Question: I have been reading a <URL>.
It says for the Gouraud Shading:
'''
* Gouraud shading
- Set vertex normals
- Calculate colors at vertices
- Interpolate colors across polygon
* Must calculate vertex normals!
* Must normalize vertex normals to unit length!
'''
So that's what I did.
Here is my Vertex and Fragment Shader file
V_Shader:
'''
#version 330
layout(location = 0) in vec3 in_Position; //declare position
layout(location = 1) in vec3 in_Color;
// mvpmatrix is the result of multiplying the model, view, and projection matrices */
uniform mat4 MVP_matrix;
vec3 ambient;
out vec3 ex_Color;
void main(void) {
// Multiply the MVP_ matrix by the vertex to obtain our final vertex position (mvp was created in *.cpp)
gl_Position = MVP_matrix * vec4(in_Position, 1.0);
ambient = vec3(0.0f,0.0f,1.0f);
ex_Color = ambient * normalize(in_Position) ; //anti ex_Color=in_Color;
}
'''
F_shader:
'''
#version 330
in vec3 ex_Color;
out vec4 gl_FragColor;
void main(void) {
gl_FragColor = vec4(ex_Color,1.0);
}
'''
The interpolation is taken care by the fragment shader right?
so here is my sphere (it is low polygon btw):

Is this the standard way of implementing Gouraud Shading?
(my sphere has a center of (0,0,0))
Thanks for your patience
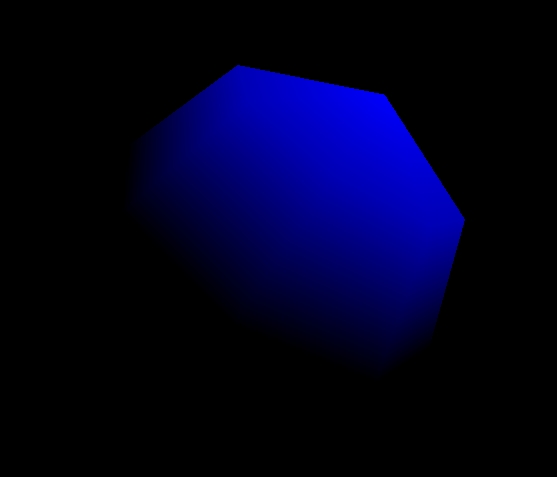
Answer: '''
ex_Color = ambient * normalize(in_Position) ; //anti ex_Color=in_Color;
'''
Allow me to <URL>, "It certainly doesn't qualify as 'lighting'." That didn't stop being true between the first time you asked this question and now.
This is not lighting. This is just normalizing the model-space position and multiplying it by the ambient color. Even if we assume that the model-space position is centered at zero and represents a point on the sphere, multiplying a light by a normal is meaningless. It is lighting.
If you want to learn how lighting works, <URL>